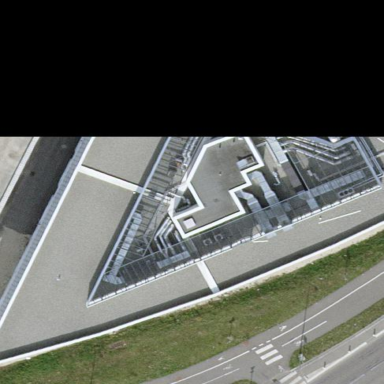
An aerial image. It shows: Building.